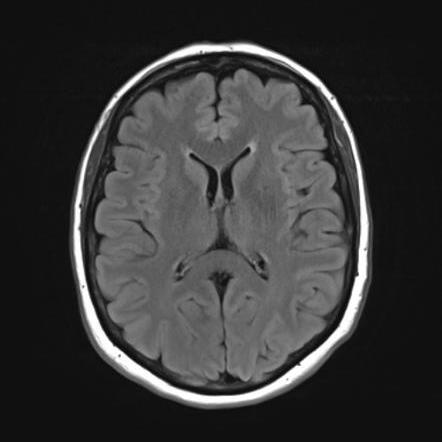
Label: notumor